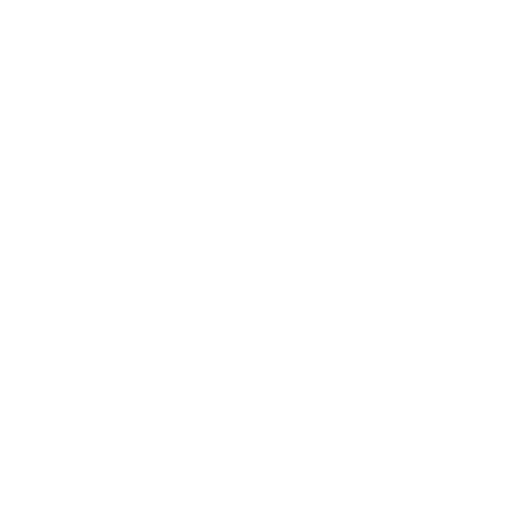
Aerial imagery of bar in Florida named Cosgrove Shoal containing only unknown